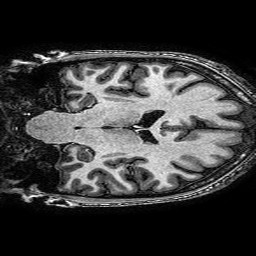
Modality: T1w
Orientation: coronal
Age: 27
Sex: male
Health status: healthy